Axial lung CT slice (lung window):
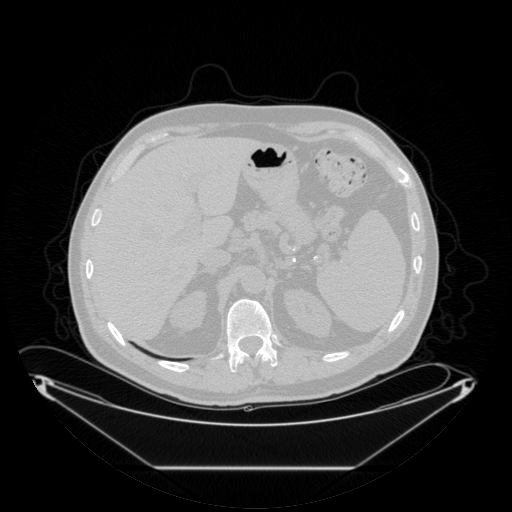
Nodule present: no